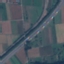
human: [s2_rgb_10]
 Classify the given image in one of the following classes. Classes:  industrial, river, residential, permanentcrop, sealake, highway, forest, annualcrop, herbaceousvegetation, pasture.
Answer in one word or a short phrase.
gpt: Highway